Question: I am having a very weird problem. I do a css 3 cardflip animation for my portfolio. In Firefox everything works fine, but in chrome for some reason the first card has a wrong direction for the animation. As you can see, the left image shows the wrong animation, stretched wrong, while the right one is perfect. All the cards are created by a script so there can not be a difference in the html markup or the css for that matter.
Any Ideas? What kind of information can I provide to help figure this out?
Cheers Lukas

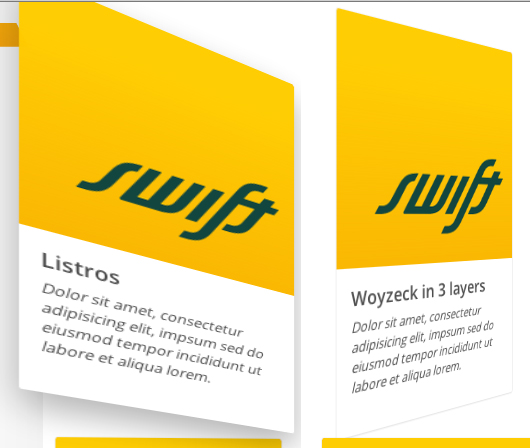
Answer: Update
'''
.card flip
{
text-decoration: none;
text-align: center;
float: left;
position: relative;
display: block;
z-index: 30;
}
'''
Remove 'perspective' and 'webkit-perspective' they causing error